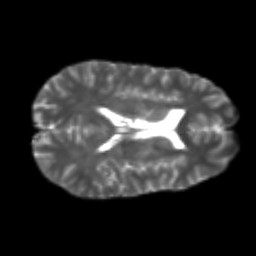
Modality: T2w
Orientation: axial
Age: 24
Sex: male
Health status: healthy
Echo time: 0.074 s